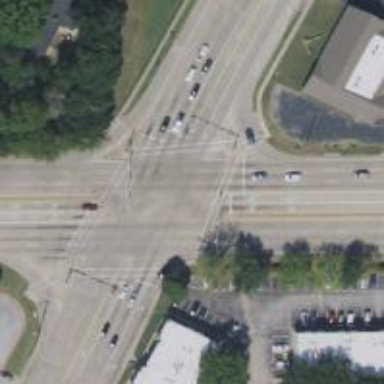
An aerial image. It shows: Crossing road.